Question: Is it possible to create an L-shaped border like this using only HTML and CSS?

Edit: That is what I have at the moment: <URL>
Edit2: I'm looking to replicate the picture above -- appropriately curved round corners. This is the main reason I'm having difficulties here: <URL>
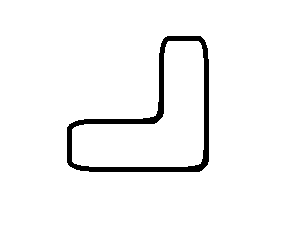
Answer: Try this: worked for me
'''
div.outer {
margin: 10px;
width: 200px;
height: 200px;
border: 1px solid blue;
border-radius: 10px;
}
div.inner {
width: 160px;
height: 160px;
border-right: 1px solid blue;
border-bottom: 1px solid blue;
margin-top:-1px;
margin-left:-1px;
background:#FFF;
}
'''